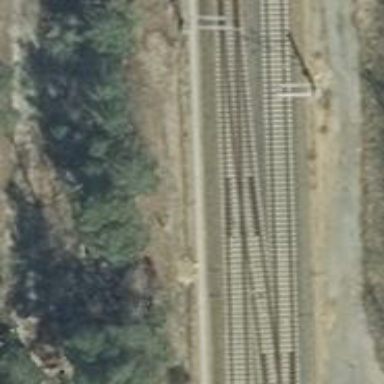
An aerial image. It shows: Railway track with contact line for electrification.